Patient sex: M
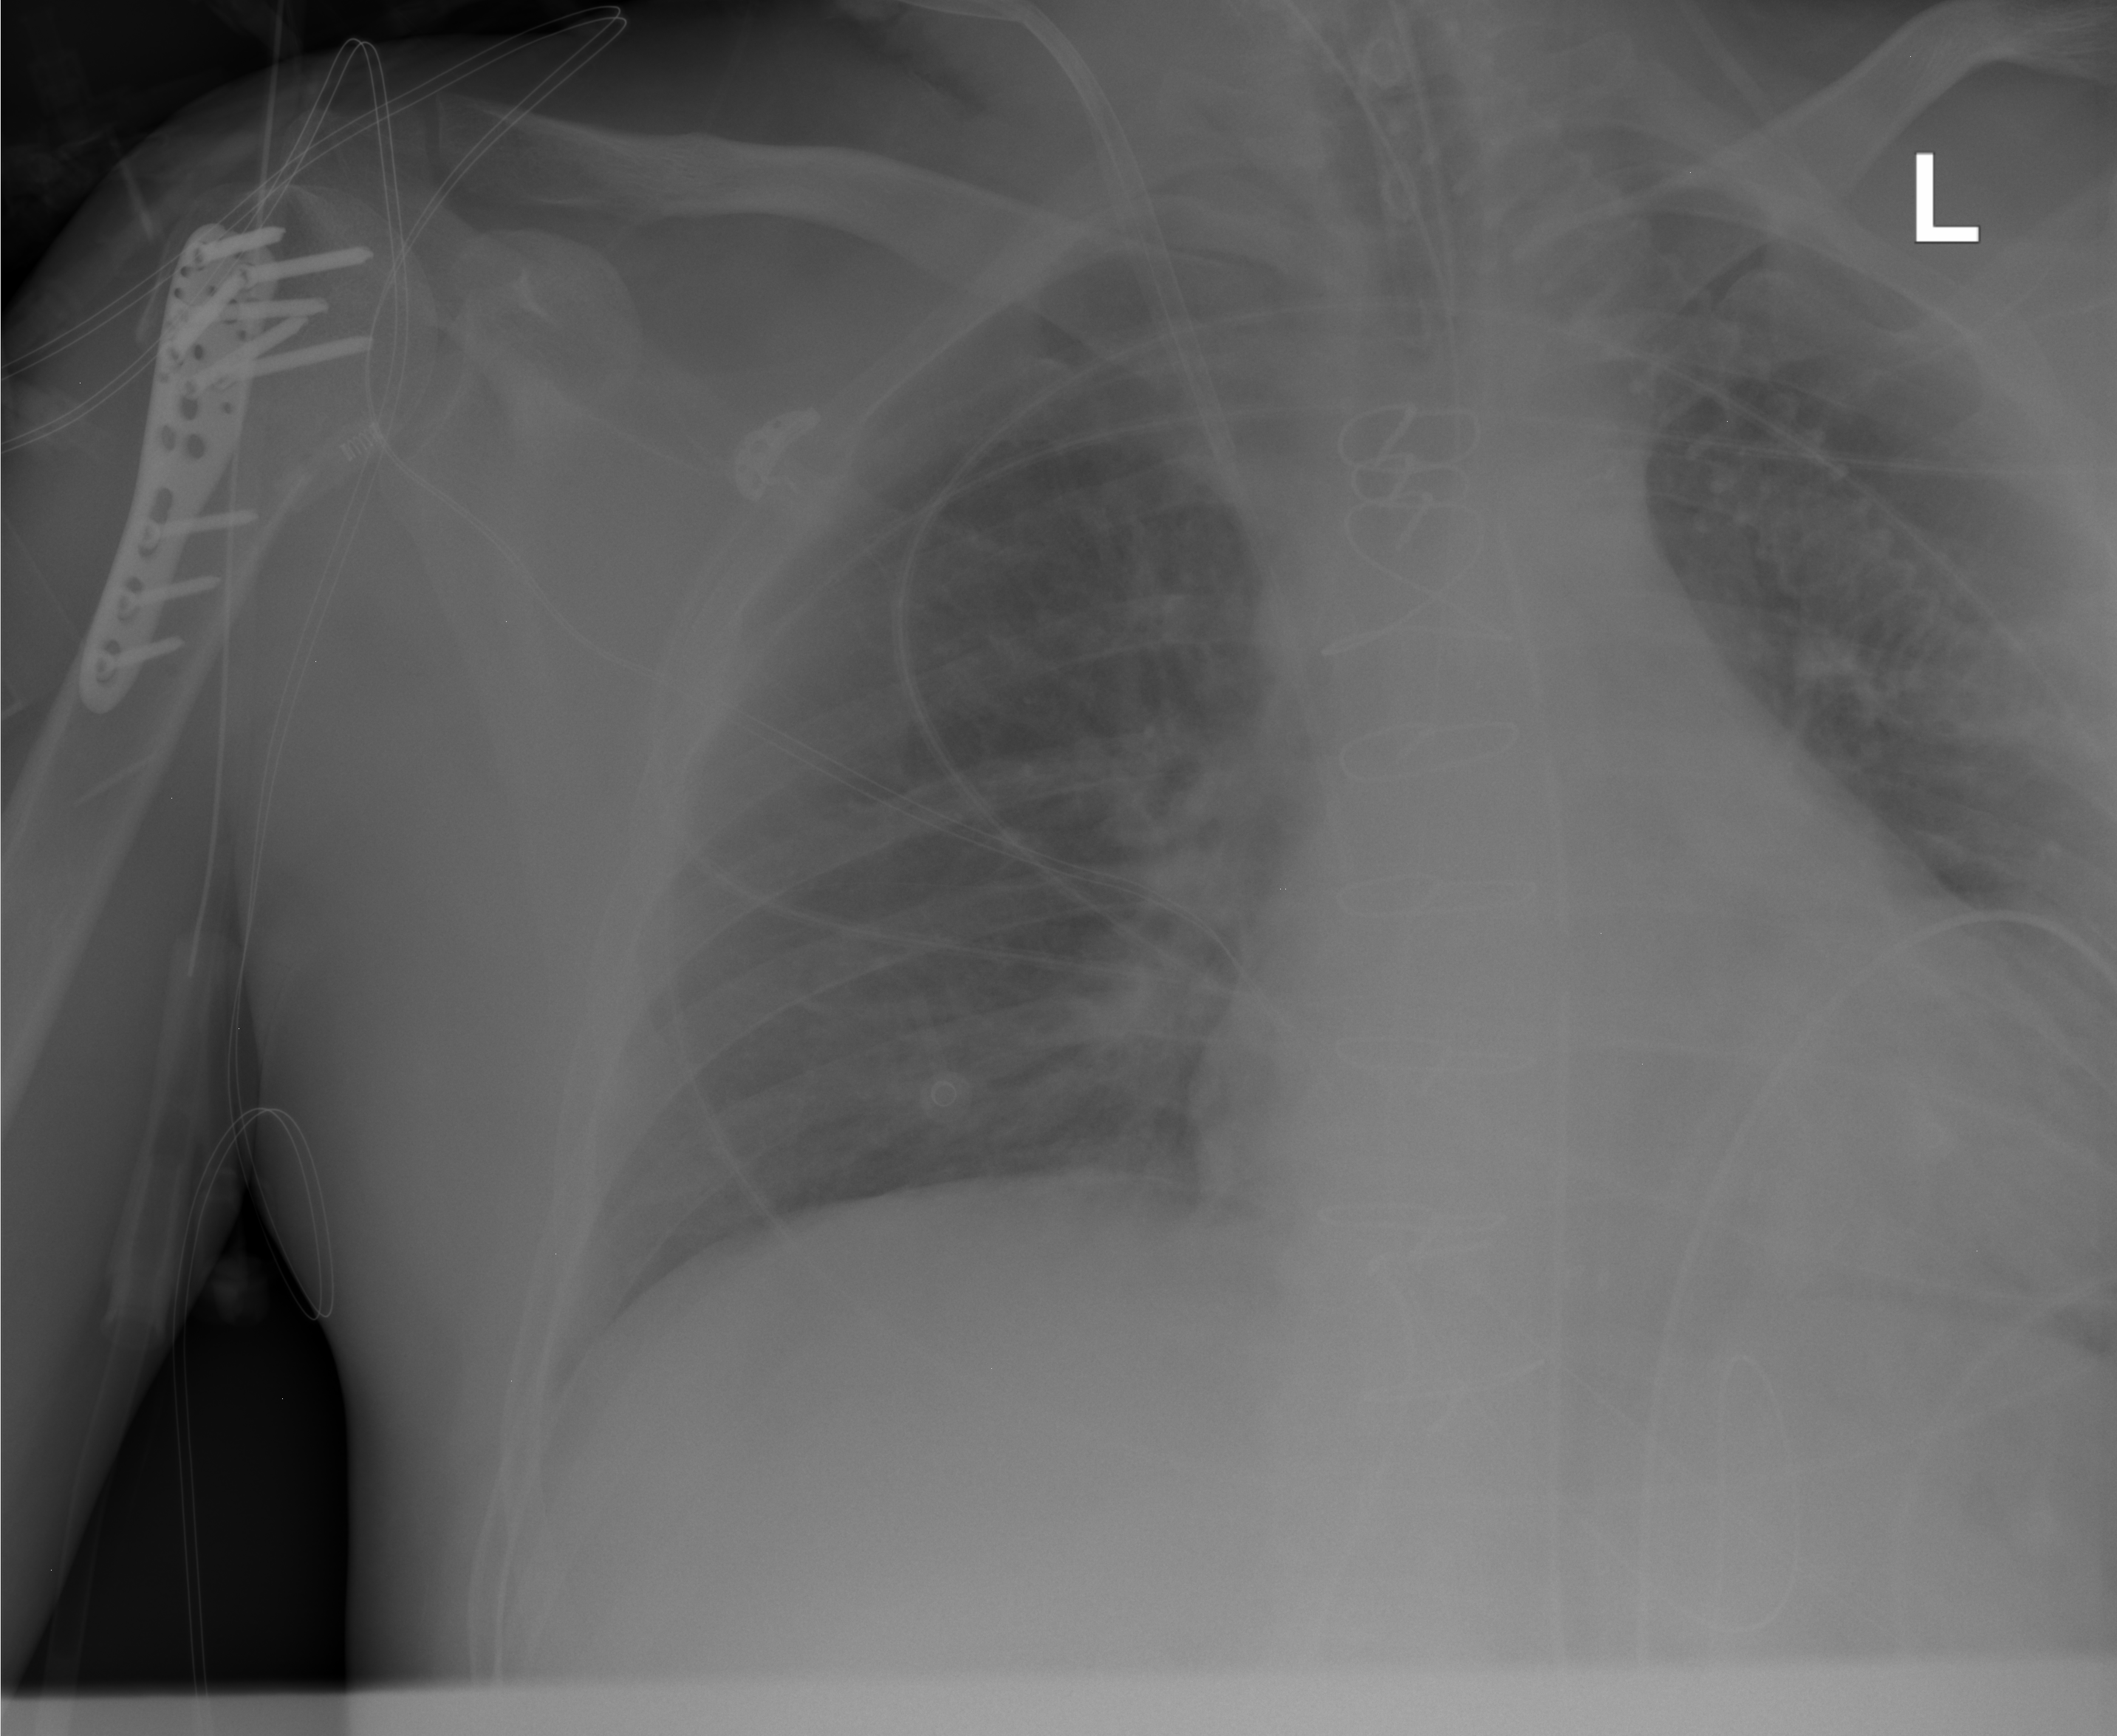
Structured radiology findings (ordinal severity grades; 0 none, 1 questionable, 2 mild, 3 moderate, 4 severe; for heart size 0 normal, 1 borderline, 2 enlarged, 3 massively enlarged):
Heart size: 1
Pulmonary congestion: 2
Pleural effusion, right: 0
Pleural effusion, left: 0
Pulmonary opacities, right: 0
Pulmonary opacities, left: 0
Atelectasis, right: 0
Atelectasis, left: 0